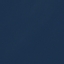
Land use / land cover class: SeaLake